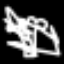
Label: palm tree